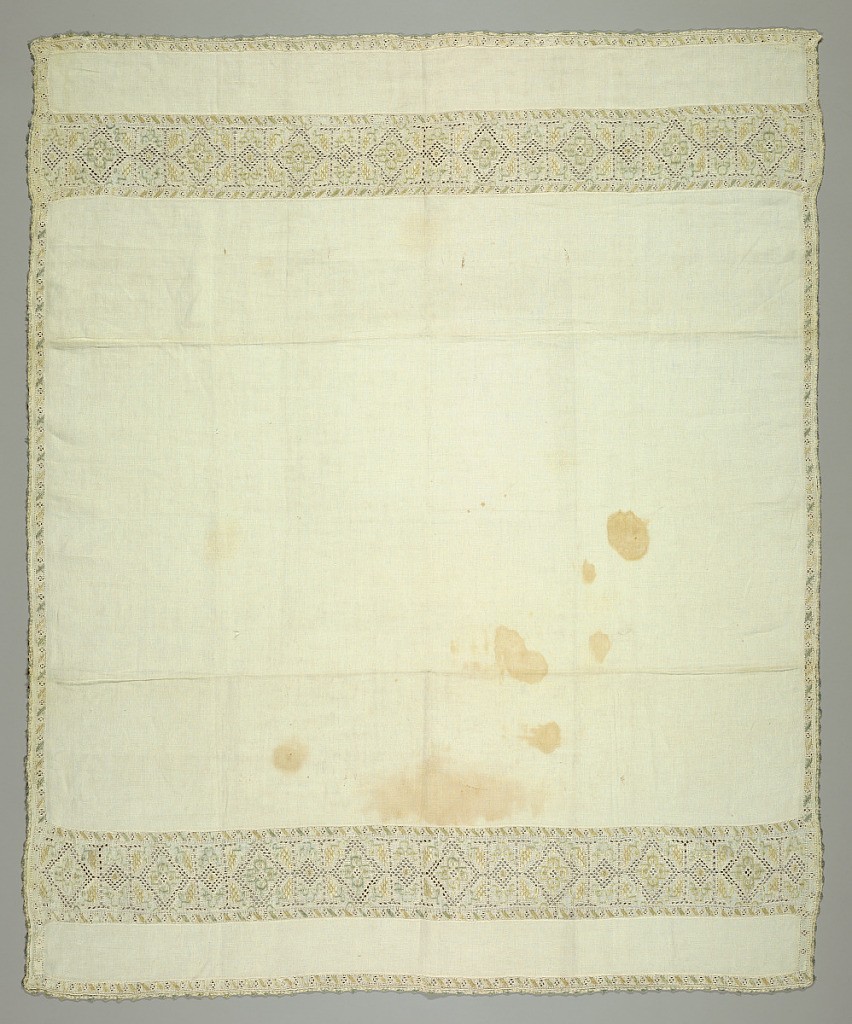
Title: Table cover
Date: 16th century
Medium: linen Technique: cutwork and embroidery
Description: Oblong table cover of white linen with cutwork bands across the ends in simple geometric patterns and highly stylized embroidered designs in tan and blue-green. Narrow border, half inch, of cutwork and simple embroidered design surrounds the entire cover. Narrow looped fringe in the same tan and blue-green trims the piece.